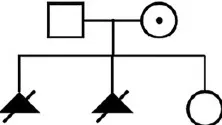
Pedigree of family 2.
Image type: radiology (x_ray)